Question: I am trying to access $scope variable inside my controller . when I console my $scope it shows number of values but when I try to access it via $scope. it return undefined.
I have attached screen shot of $scope

Here you can see it have $id, $parent , templateUrl but when i am trying to access it via $scope.id , $scope.parent , $scope.templateUrl it return undefined .
I am trying to access template url . actually I want to attach some params with template url so that I can get them in my backend function
'''
brainframeApp.config(
['$interpolateProvider', '$locationProvider', '$httpProvider', '$routeProvider',
function($interpolateProvider, $locationProvider, $httpProvider,
$routeProvider) {
//configuring angularjs symbos to not to conflict with Django template symbols
$interpolateProvider.startSymbol('{$');
$interpolateProvider.endSymbol('$}');
//$locationProvider.html5Mode(true).hashPrefix('!');
// setup CSRF support
$httpProvider.defaults.xsrfCookieName = 'csrftoken';
$httpProvider.defaults.xsrfHeaderName = 'X-CSRFToken';
console.log("TestDavy: App");
//The route provider
$routeProvider.
when('/', {
templateUrl: '/static/engine/partials/listbrainframes.html',
controller: 'brainframeCtrl'
}).
when('/brainframe/', {
templateUrl: '/views/post.html',
controller: 'brainframeCtrlx'
}).
when('/brainframe/:id', {
templateUrl: '/views/post.html',
controller: 'brainframeCtrlx'
}).
otherwise({
redirectTo: '/'
});
}]);
'''
'''
brainframeAppControllers.controller('brainframeCtrlx',
['$scope', '$routeParams', function($scope, $routeParams) {
//console.log($scope.parent);
//$scope.templateUrl = 'views/post.html?id='+$routeParams.id;
//console.log($scope);
$scope.templateUrl = 'views/post.html?id='+$routeParams.id;
//console.log($scope.templateUrl);
}]);
'''
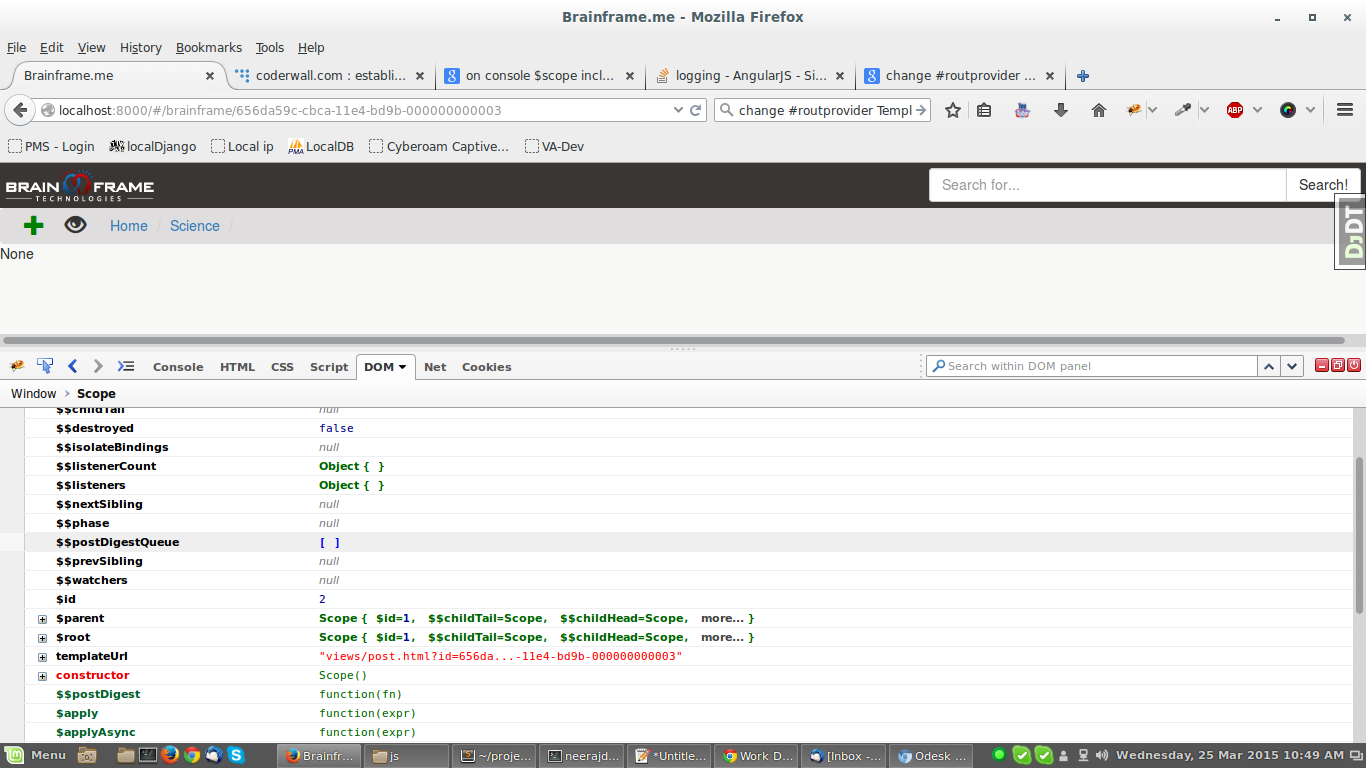
Answer: When I put console.log on '$scope', am able to see only these properties:
'''
["$$childTail", "$$childHead", "$$nextSibling", "$$watchers", "$$listeners", "$$listenerCount", "$id", "$$ChildScope", "$parent", "$$prevSibling"]
'''
If you want to access the template URL inside your controller:
'''
brainframeApp.run(function($rootScope) {
$rootScope.$on( "$routeChangeStart", function(event, next, current) {
$rootScope.templateUrl = next.$$route.templateUrl;
});
});
'''
Now inside your controller, inject $rootScope and get the template URL
'''
$rootScope.templateUrl
'''